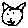
Label: cat